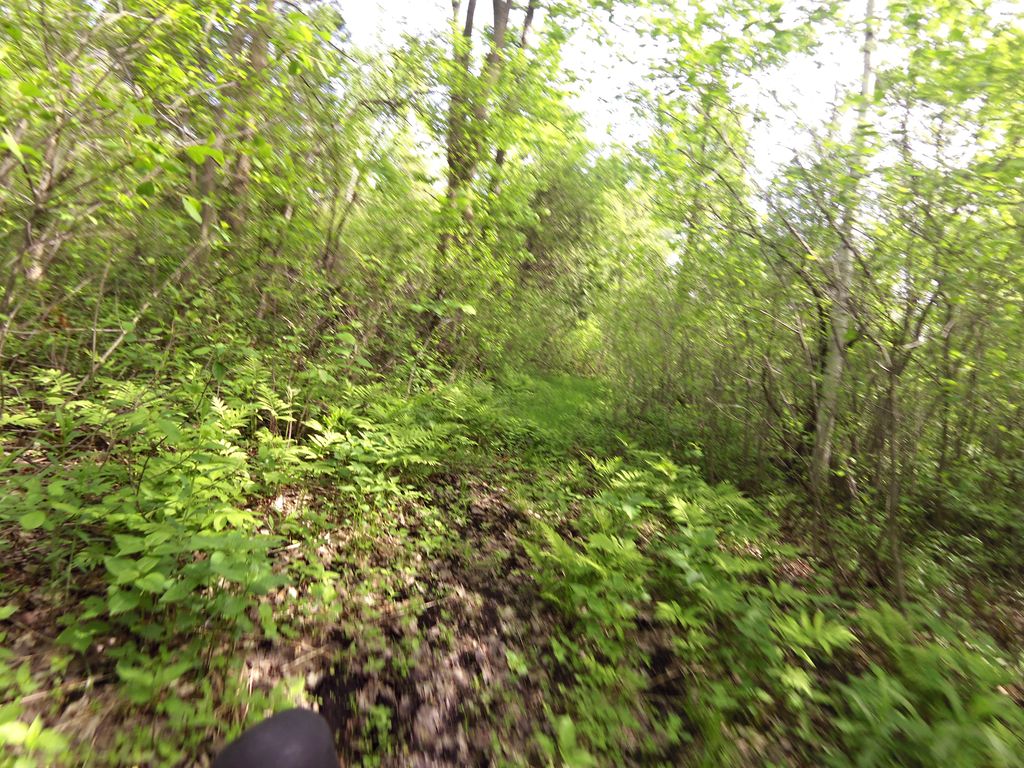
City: ottawa-gatineau